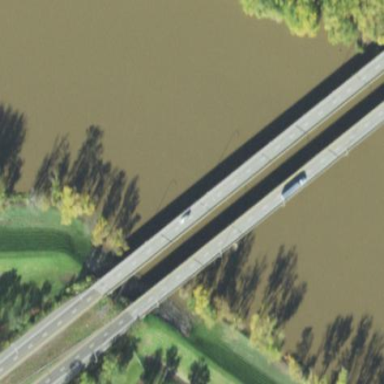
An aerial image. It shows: Man-made bridge.